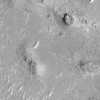
Atmospheric dust classification: not_dusty